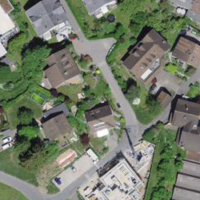
EUNIS habitat code: 55
Species observed at this site:
Lamium galeobdolon